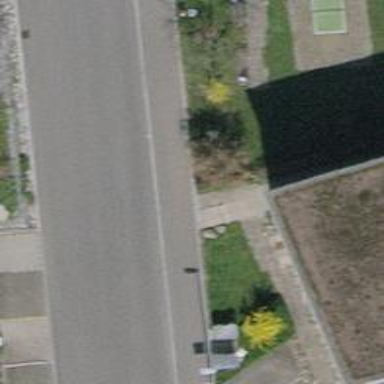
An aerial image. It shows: Sidewalk along the footway.